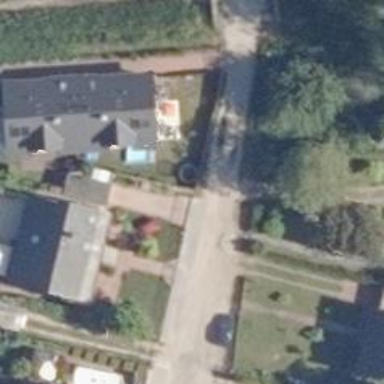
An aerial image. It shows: Residential road.